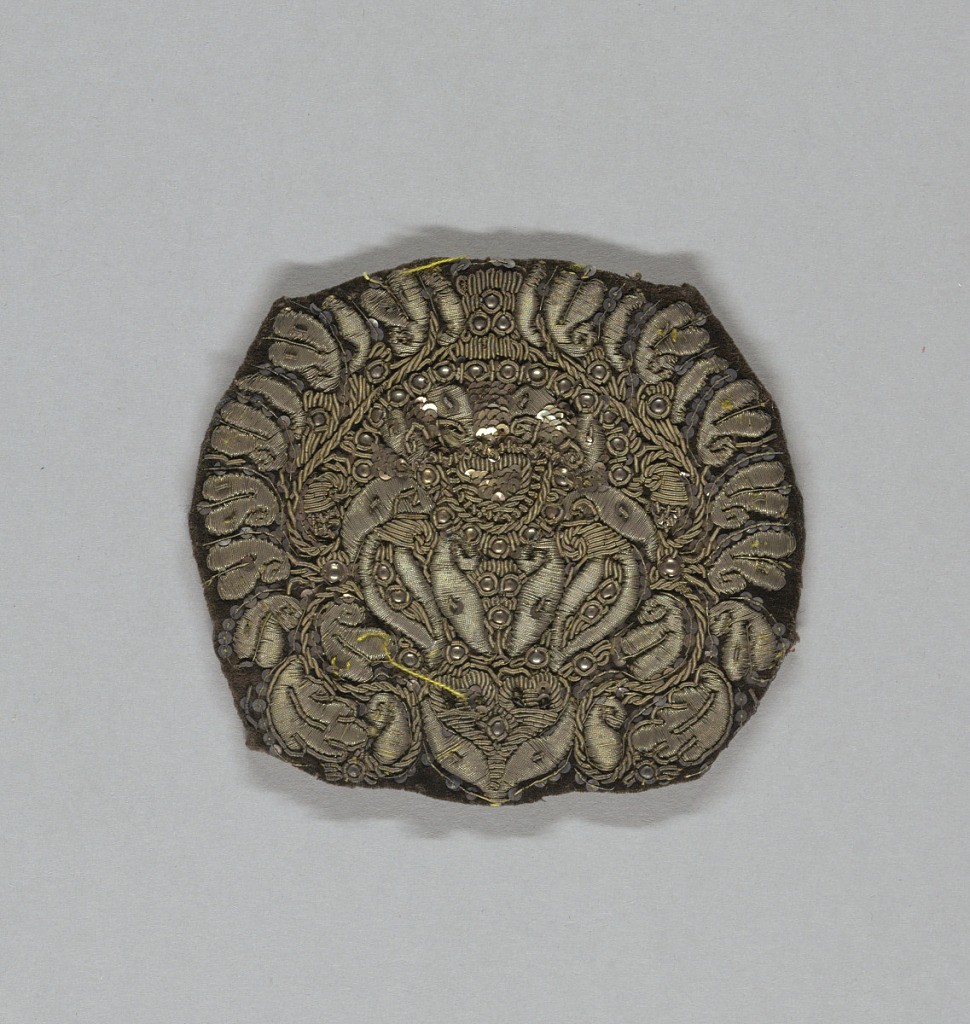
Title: Dress ornament
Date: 19th century
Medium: silk, silver thread Technique: embroidered
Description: Velvet panel completely covered in silver thread embroidery and pailettes in a stylized floral design.